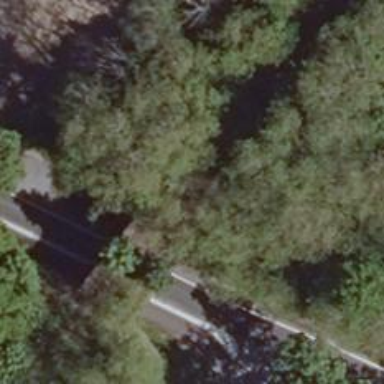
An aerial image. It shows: Abandoned railroad bridge.